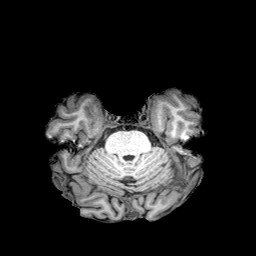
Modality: T1w
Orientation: coronal
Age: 62
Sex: male
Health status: healthy